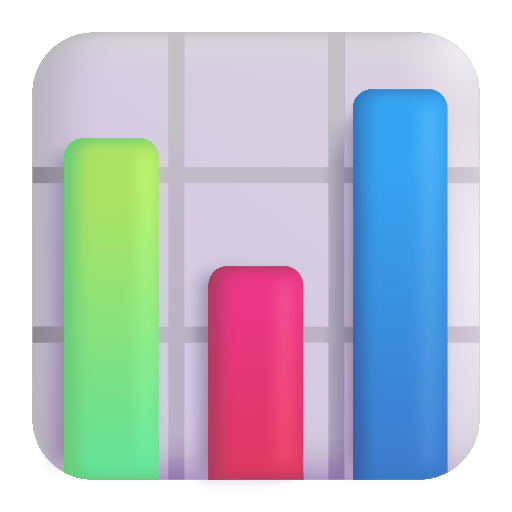
bar chart color